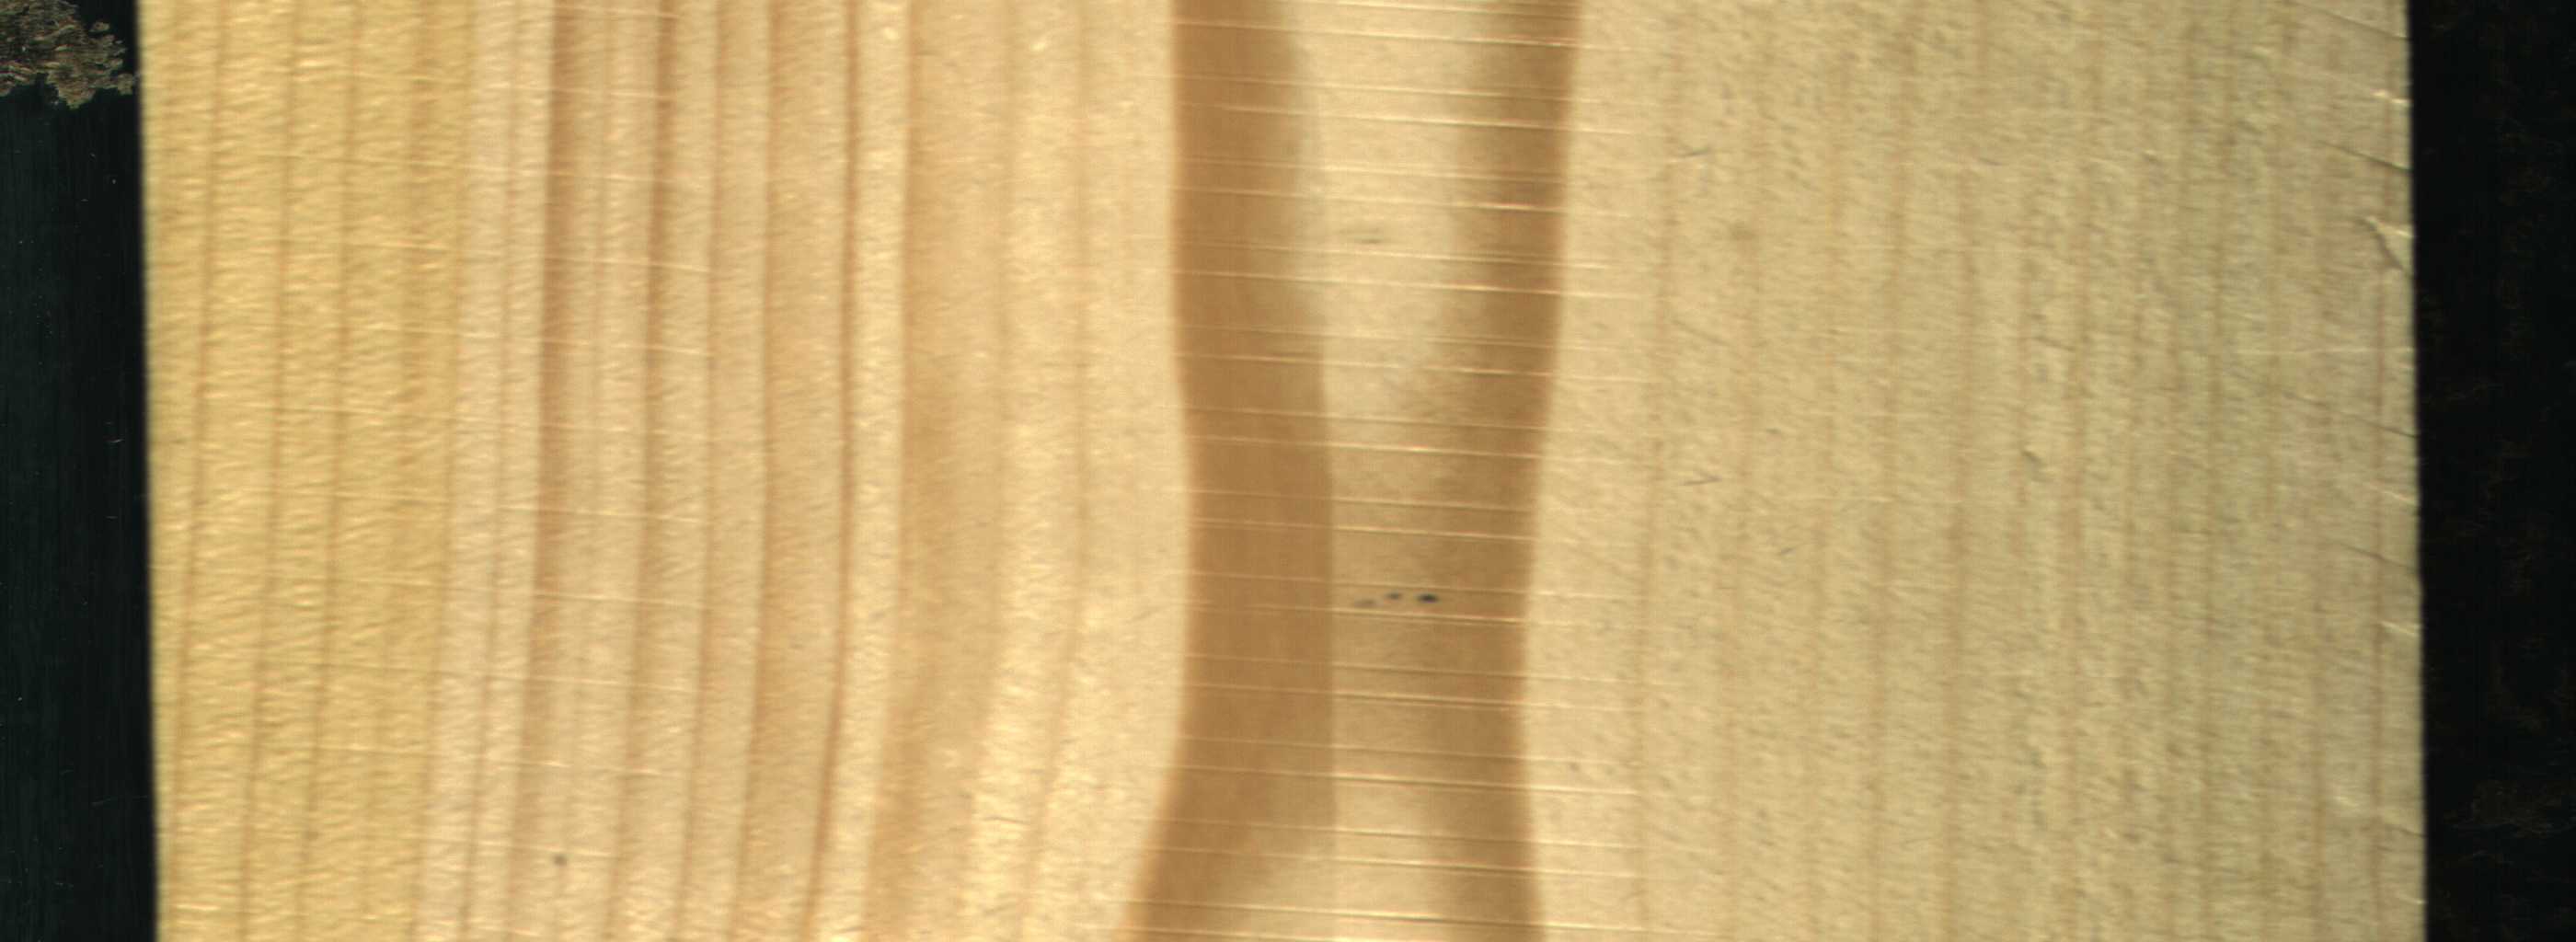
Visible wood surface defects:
Quartzity